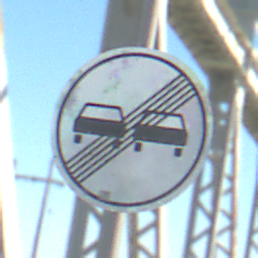
Verkehrszeichen: EndeUeberholverbot
Umgebung: Outdoor, Special
Tageszeit: MorningAfternoon
Wetter: Clear
Licht: Natural
Jahreszeit: NotSpecified
Kontrast: HighContrast